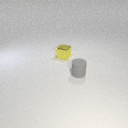
small yellow metal cube behind small gray rubber cylinder